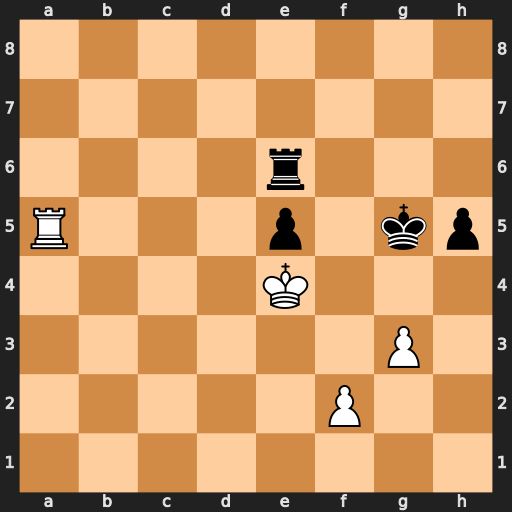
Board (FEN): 8/8/4r3/R3p1kp/4K3/6P1/5P2/8
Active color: w
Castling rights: -
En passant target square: -
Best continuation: Rxe5+ Rxe5+ Kxe5 Kg4 Ke4 h4 gxh4